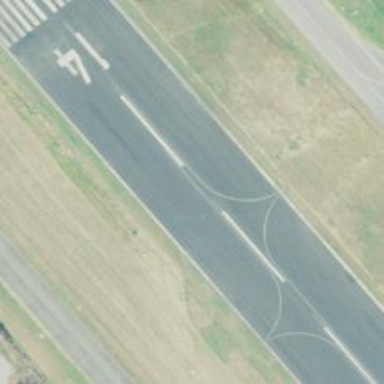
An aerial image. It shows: Image of taxiway at airport.